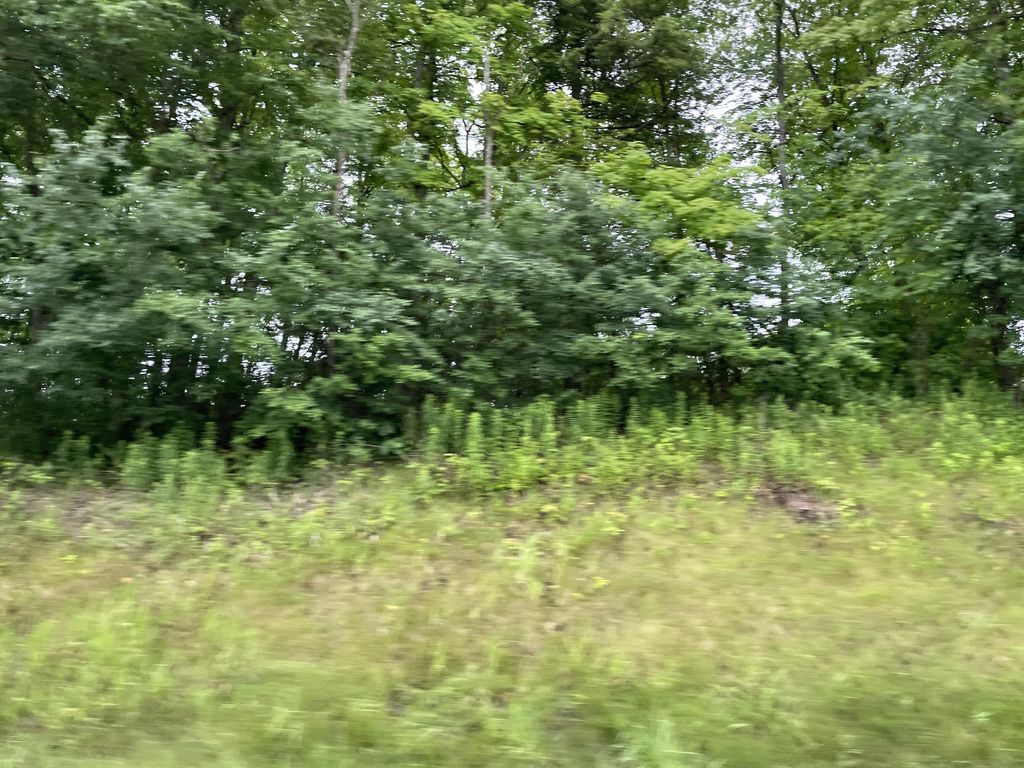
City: kitchener-waterloo